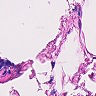
Metastatic tissue present: no